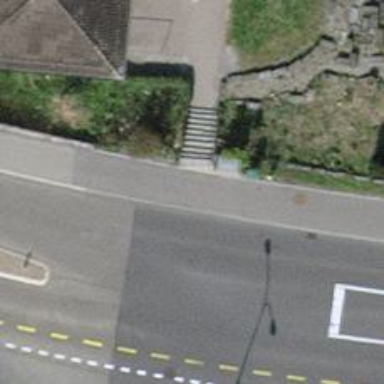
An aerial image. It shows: Set of steps made of paving stones.